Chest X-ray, AP view. Patient: 63 years old, sex M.
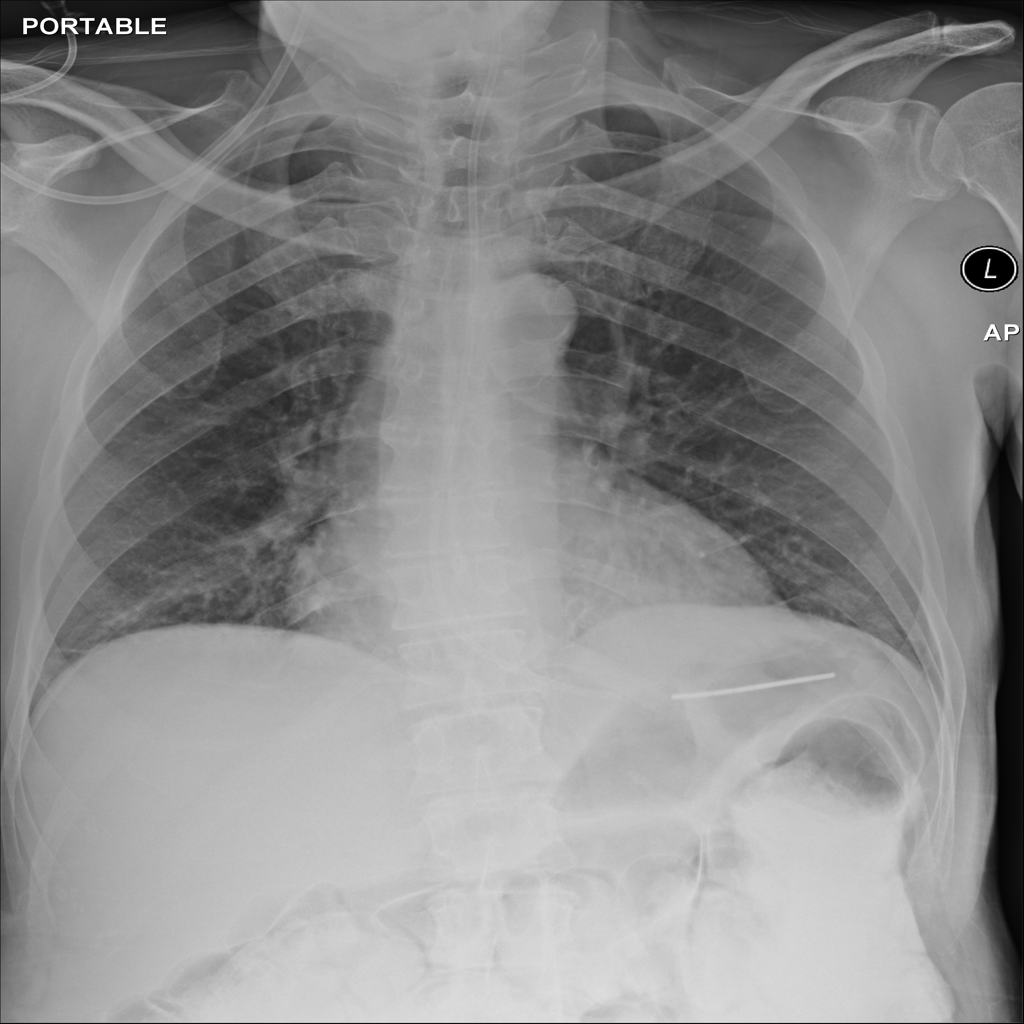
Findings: No Finding